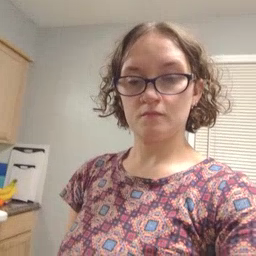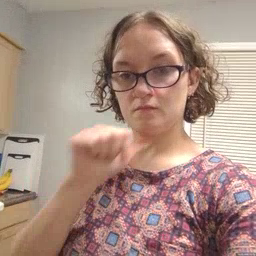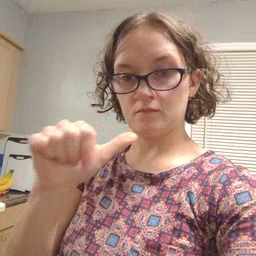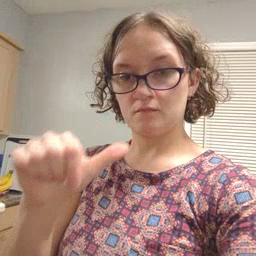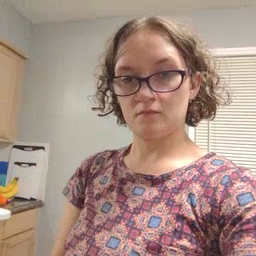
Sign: not